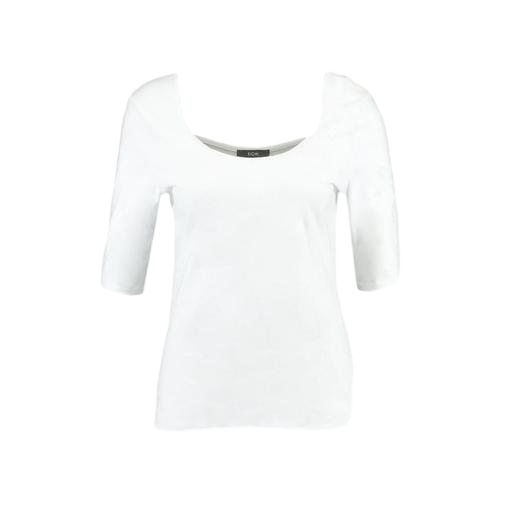
white three-quarter-sleeve scoop-neck t-shirt only macy, white petite boat-neck t-shirt only macy, white three-quarter-sleeve top only macy, white background